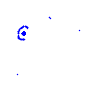
Particle: pion